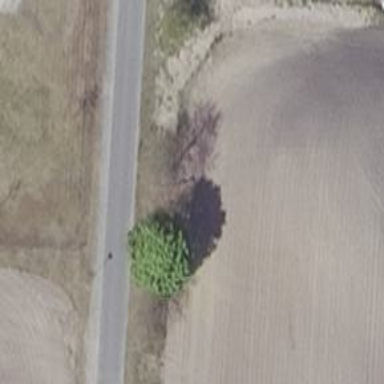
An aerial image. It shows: Deciduous broadleaved tree.